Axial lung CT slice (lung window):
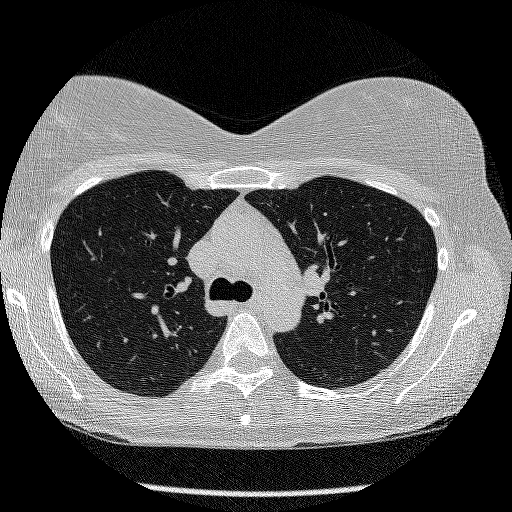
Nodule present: no